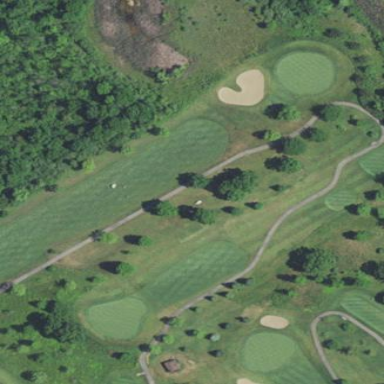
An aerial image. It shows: Grassy golf fairway.